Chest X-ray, AP view. Patient: 52 years old, sex M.
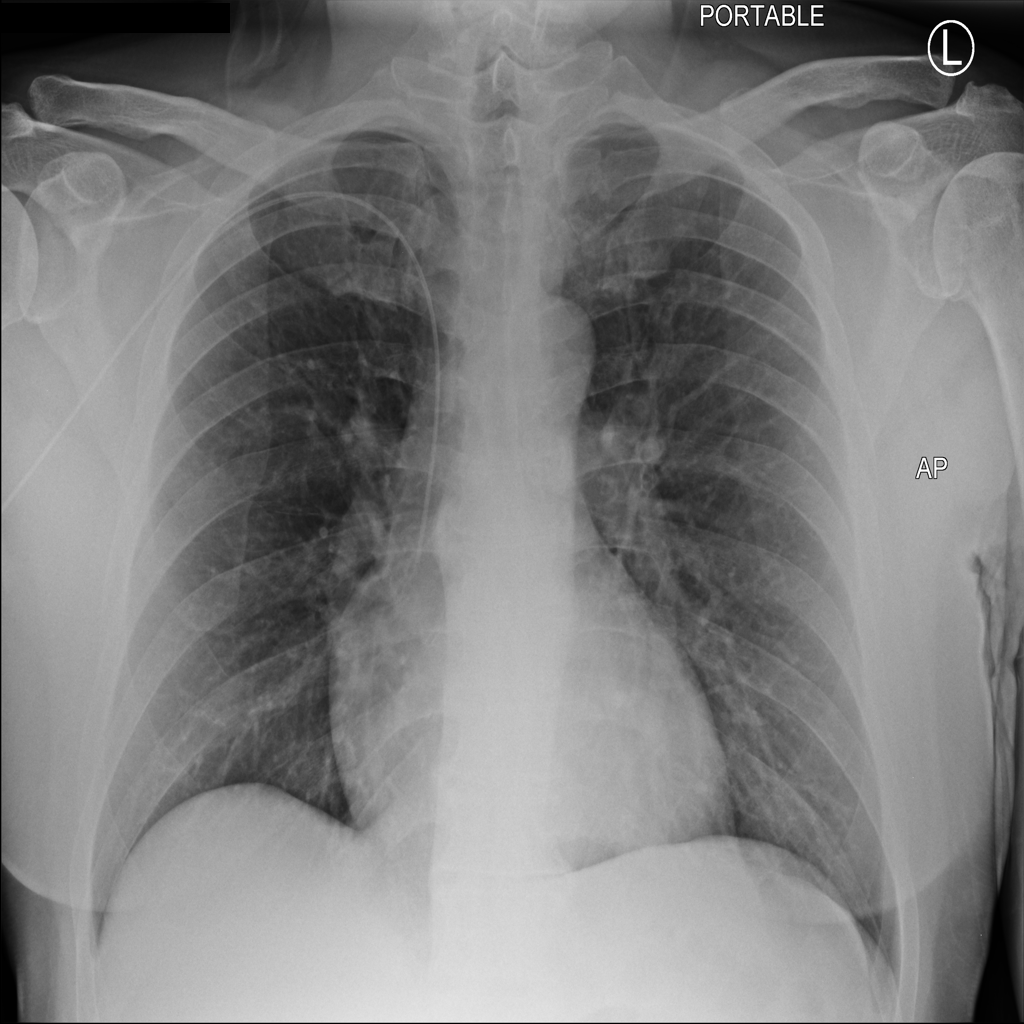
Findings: No Finding